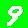
Digit: 9